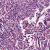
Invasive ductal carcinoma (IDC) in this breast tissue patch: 1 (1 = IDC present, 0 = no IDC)